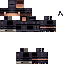
A male skeleton skin with dark skin, wearing brown helmet dressed in a black armor chest and black pants, featuring a closed mouth.